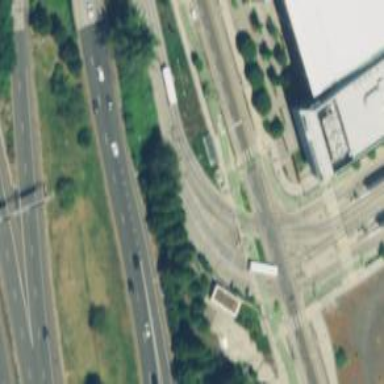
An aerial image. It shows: Tram crossing on the railway.